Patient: sex M, age 36
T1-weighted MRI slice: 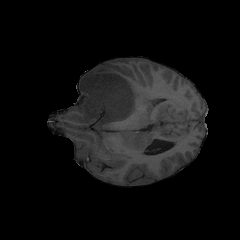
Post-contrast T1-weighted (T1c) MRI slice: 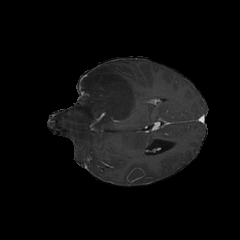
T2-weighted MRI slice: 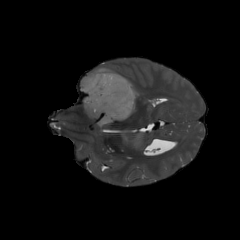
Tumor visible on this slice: yes
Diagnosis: Glioblastoma, IDH-wildtype
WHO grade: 4